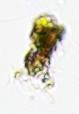
Label: Detritus